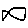
Label: fish